Field crop: maize
Growth stage: 2
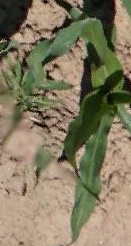
Species: maize